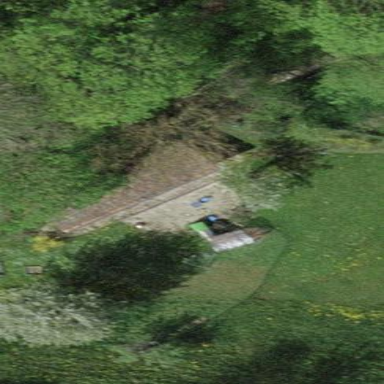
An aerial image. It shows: Shed.